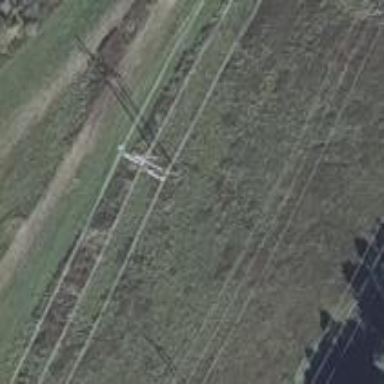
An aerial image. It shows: Power tower.